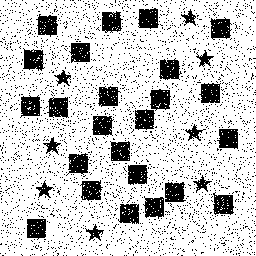
Squares: 24
Triangles: 0
Stars: 8
Total shapes: 32